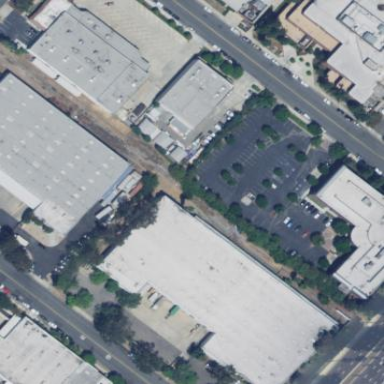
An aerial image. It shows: Commercial building.